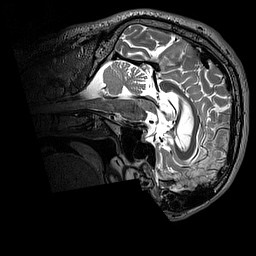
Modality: T2w
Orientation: sagittal
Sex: male
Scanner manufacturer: siemens
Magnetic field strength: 3 T
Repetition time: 3.2 s
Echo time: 0.409 s